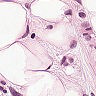
Metastatic tissue present: yes